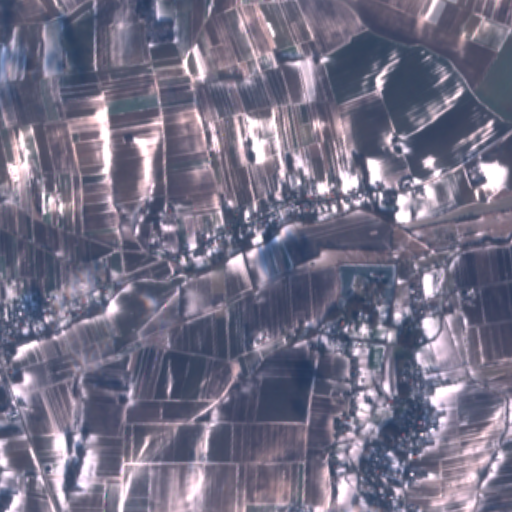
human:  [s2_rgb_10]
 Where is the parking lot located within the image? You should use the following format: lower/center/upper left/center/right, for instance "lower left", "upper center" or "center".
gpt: The parking lot is located in the lower right of the image.
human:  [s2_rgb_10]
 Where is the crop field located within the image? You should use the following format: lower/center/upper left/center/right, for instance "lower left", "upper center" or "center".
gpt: There is no crop field in the image.